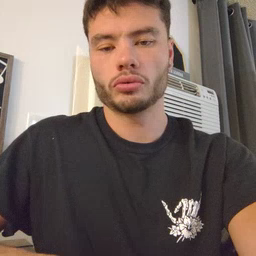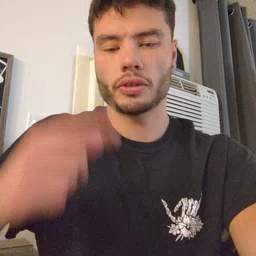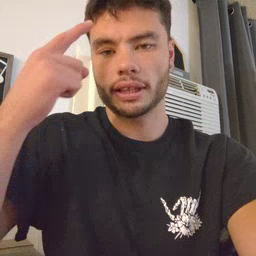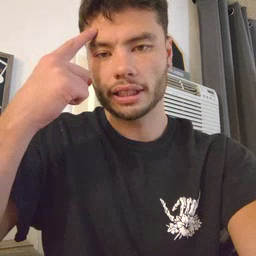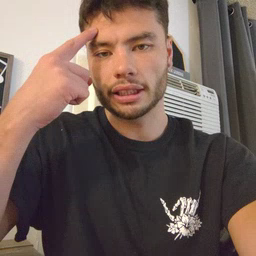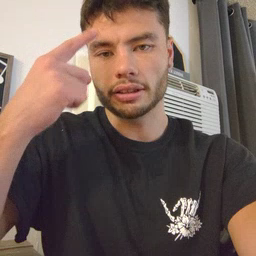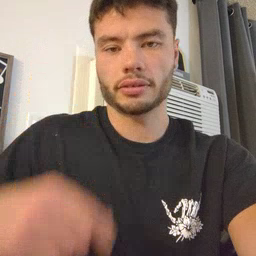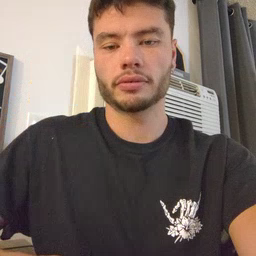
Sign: think